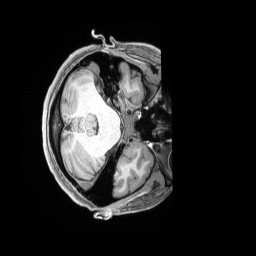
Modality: T1w
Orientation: axial
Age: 26
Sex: female
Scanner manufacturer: siemens
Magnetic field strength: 3 T
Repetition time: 2.4 s
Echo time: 0.00228 s